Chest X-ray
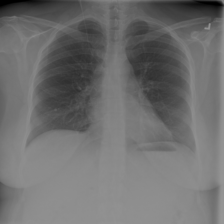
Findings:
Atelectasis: negative
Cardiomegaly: negative
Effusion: negative
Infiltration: negative
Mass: negative
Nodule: negative
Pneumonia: negative
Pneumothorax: negative
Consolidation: negative
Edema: negative
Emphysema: negative
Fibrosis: negative
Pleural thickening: negative
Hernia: negative